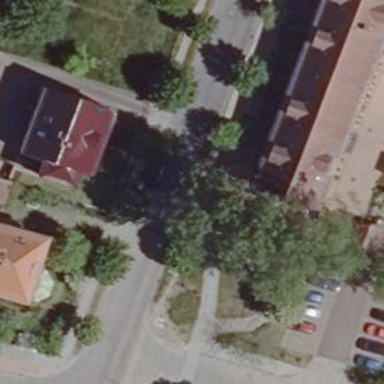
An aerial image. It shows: Residential road with asphalt surface and sidewalks on both sides.